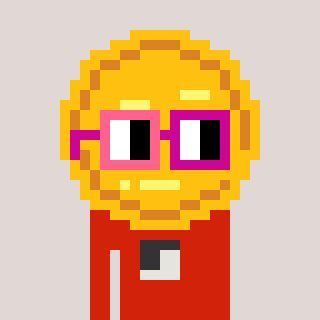
a pixel art character with square pink and red glasses, a medal-shaped head and a red-colored body on a warm background